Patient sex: F
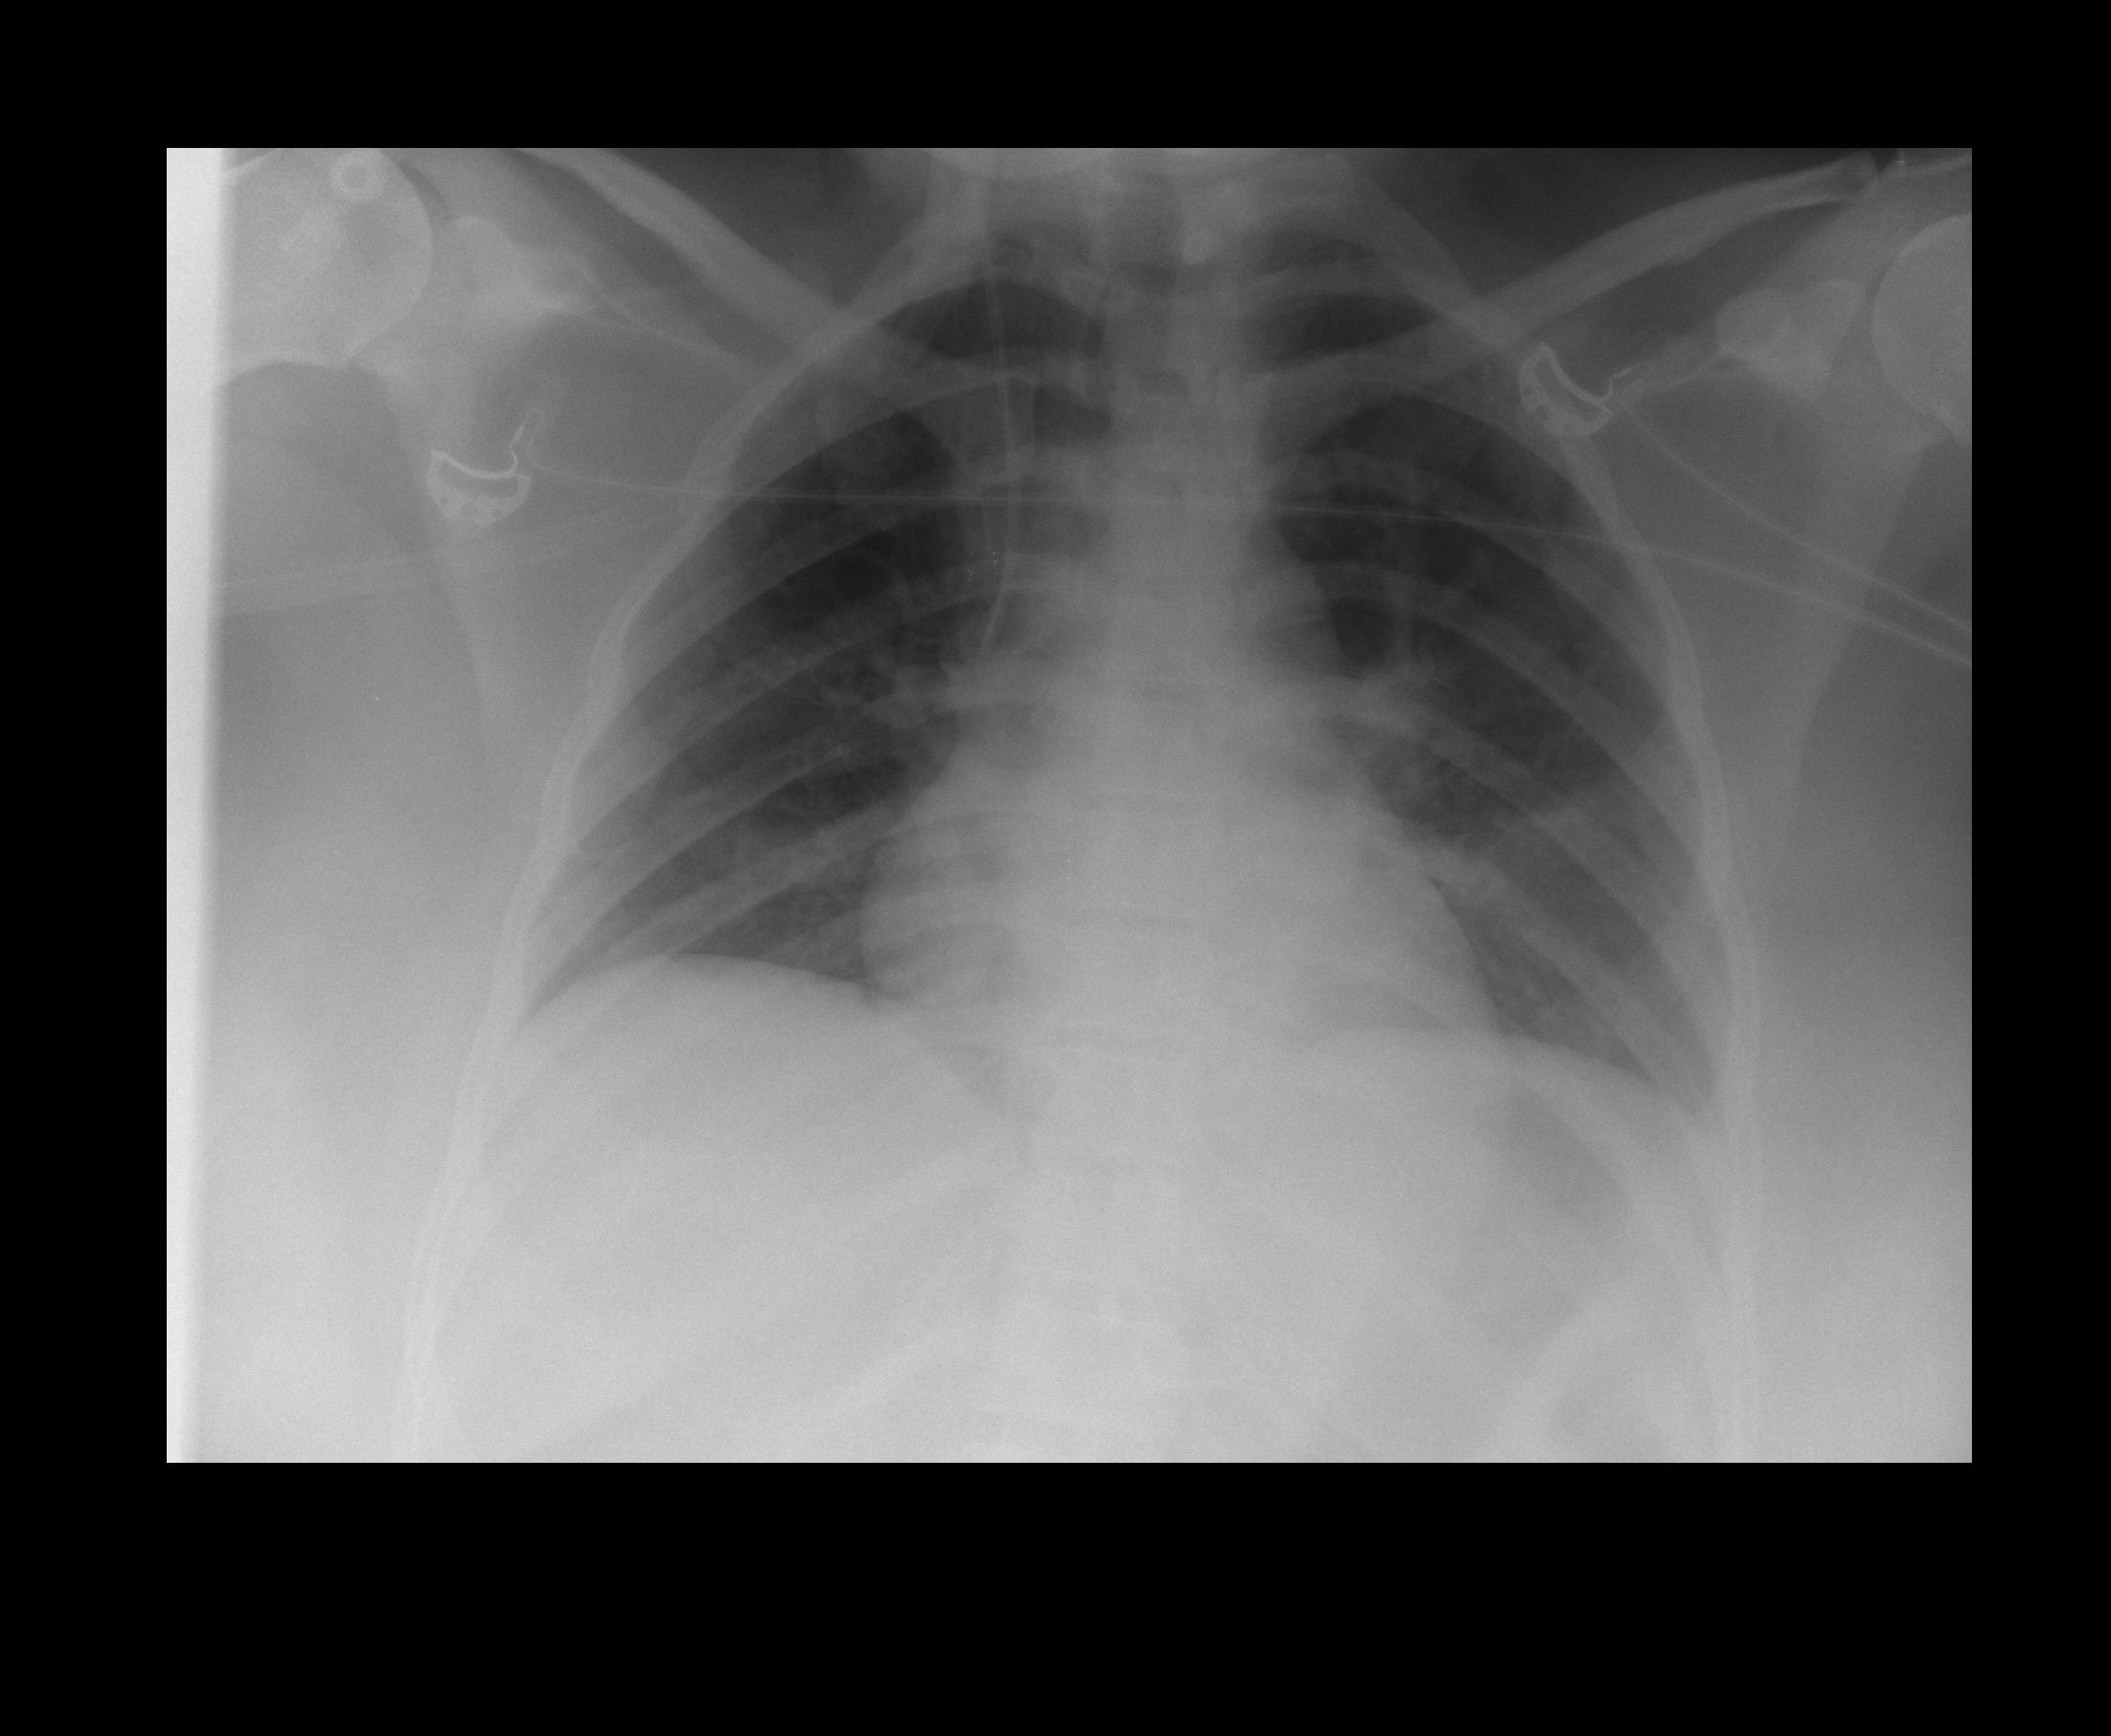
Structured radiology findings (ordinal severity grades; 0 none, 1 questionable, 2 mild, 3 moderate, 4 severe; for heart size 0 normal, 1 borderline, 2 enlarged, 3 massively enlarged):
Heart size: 2
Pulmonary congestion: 2
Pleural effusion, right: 0
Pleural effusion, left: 2
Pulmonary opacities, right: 0
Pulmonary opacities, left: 0
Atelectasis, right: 2
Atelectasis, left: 2